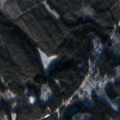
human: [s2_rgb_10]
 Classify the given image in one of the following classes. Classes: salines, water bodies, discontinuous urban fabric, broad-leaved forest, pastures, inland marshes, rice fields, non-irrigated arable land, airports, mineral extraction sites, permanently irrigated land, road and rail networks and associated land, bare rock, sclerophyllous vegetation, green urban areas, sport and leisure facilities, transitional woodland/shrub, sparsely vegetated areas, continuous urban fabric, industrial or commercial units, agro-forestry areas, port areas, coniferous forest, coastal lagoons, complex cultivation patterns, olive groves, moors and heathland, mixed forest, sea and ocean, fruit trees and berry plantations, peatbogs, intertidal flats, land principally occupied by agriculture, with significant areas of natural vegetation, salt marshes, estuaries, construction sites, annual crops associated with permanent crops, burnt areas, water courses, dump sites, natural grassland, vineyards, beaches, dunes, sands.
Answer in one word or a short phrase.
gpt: land principally occupied by agriculture, with significant areas of natural vegetation, coniferous forest, mixed forest, transitional woodland/shrub